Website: apple
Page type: billing-address
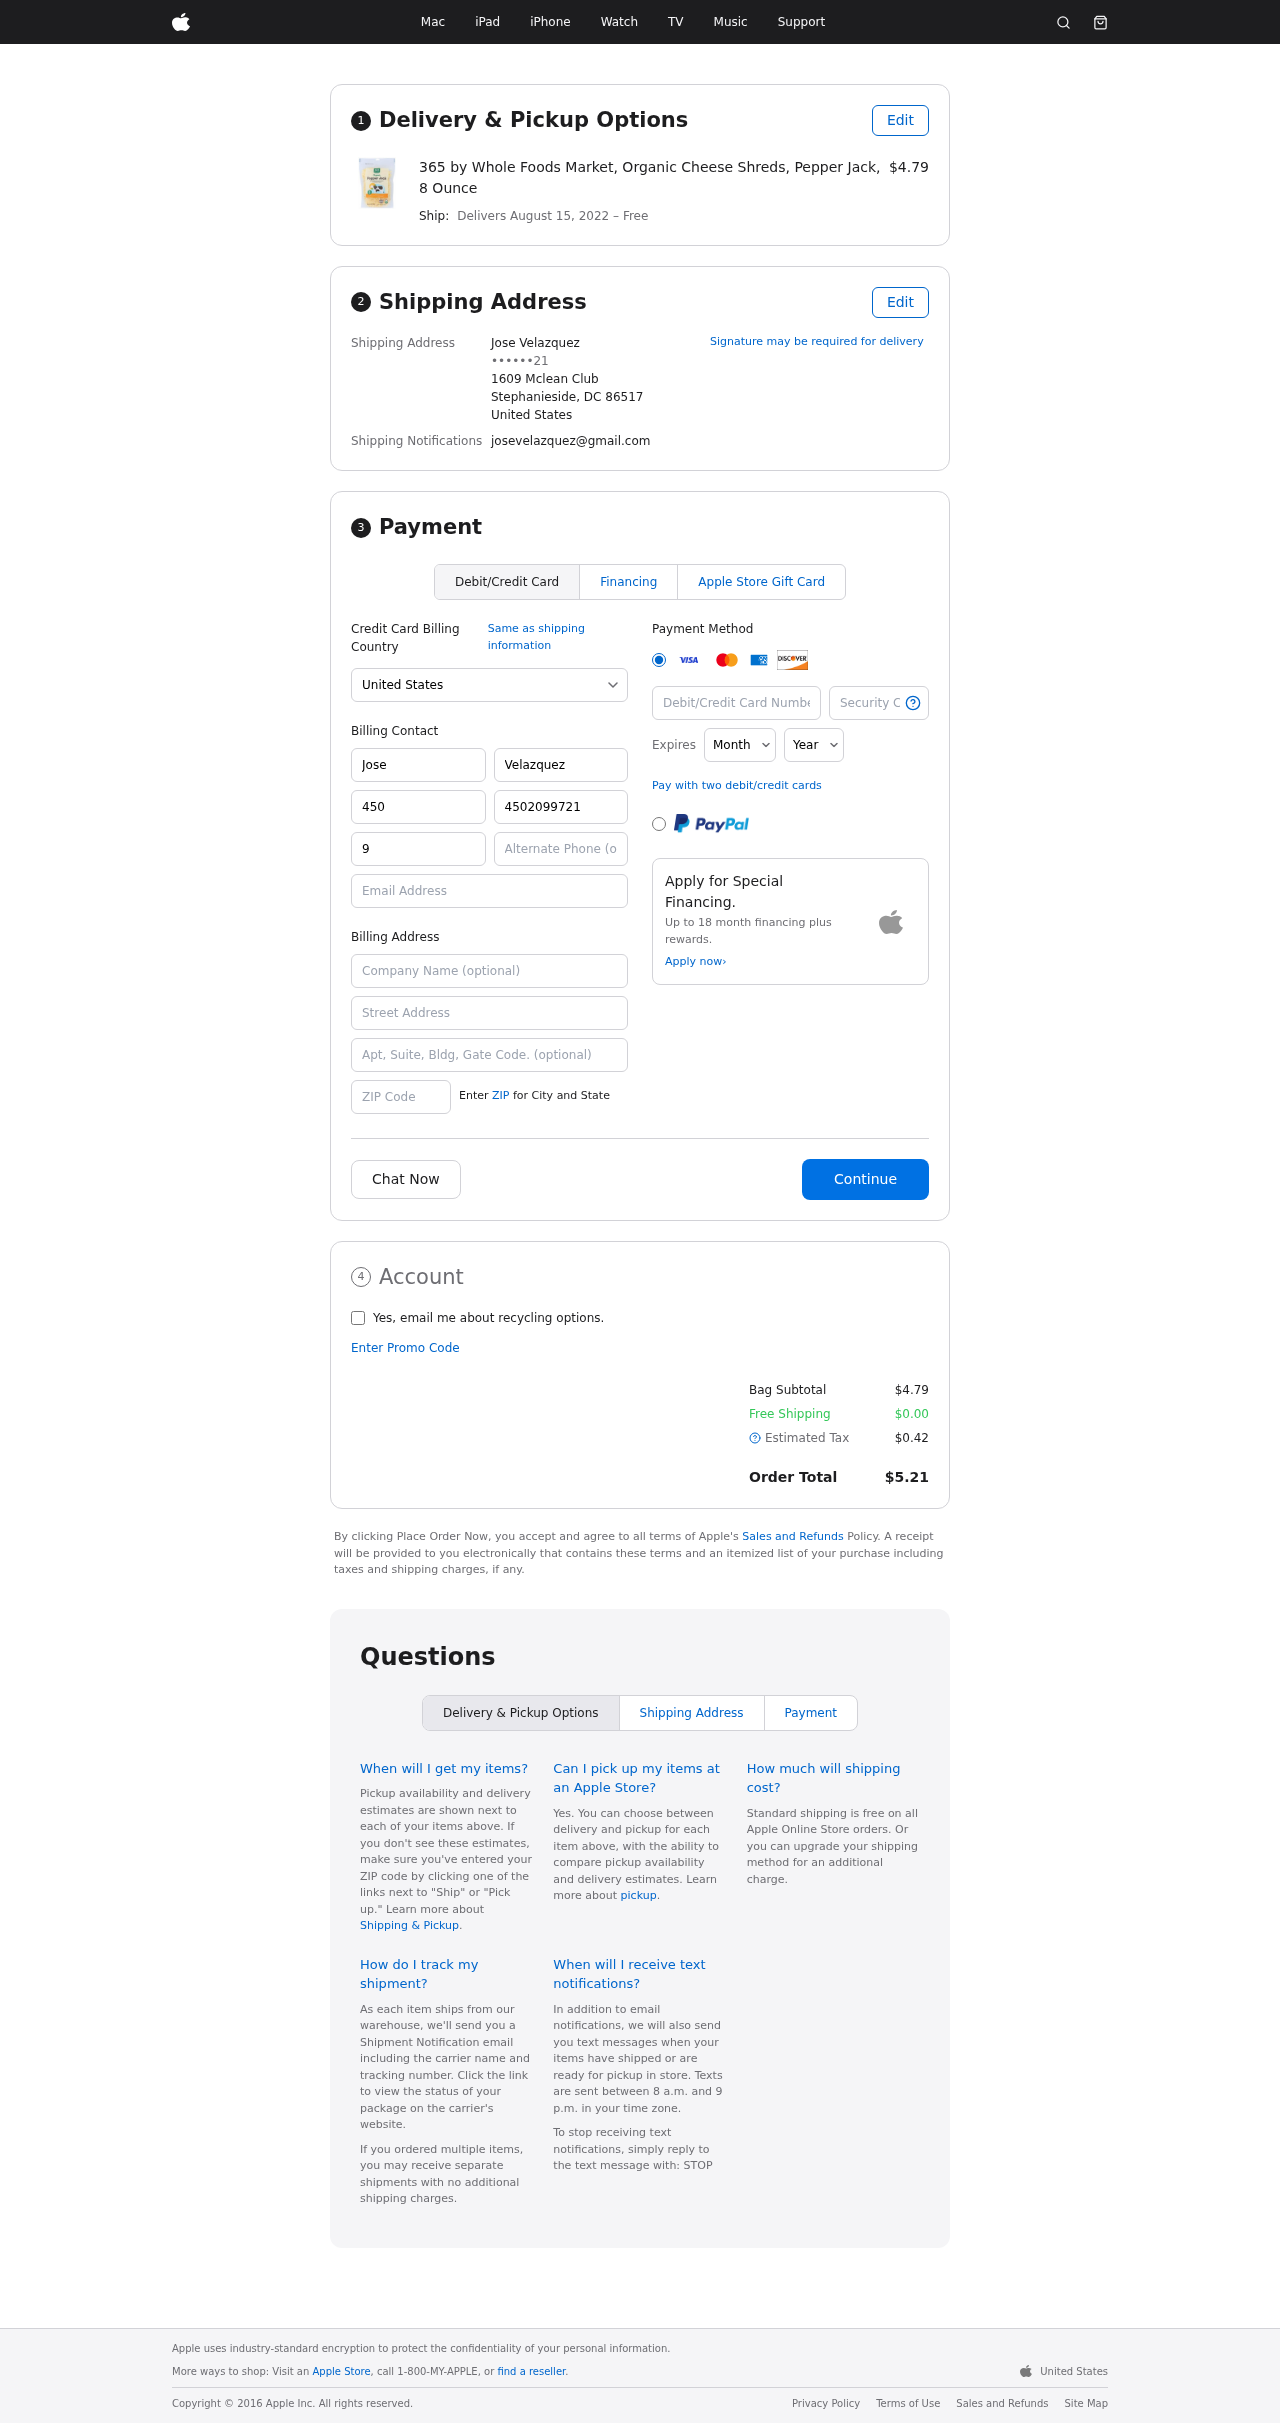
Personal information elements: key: PII_CARD_CVV
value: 449
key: PII_CARD_EXPIRY_MONTH
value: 01
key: PII_CARD_EXPIRY_YEAR
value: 27
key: PII_CARD_NUMBER
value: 4561 0653 7800 0976
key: PII_CITY_STATE_ZIP
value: Stephanieside, DC 86517
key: PII_COUNTRY
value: United States
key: PII_EMAIL
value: josevelazquez@gmail.com
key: PII_FULLNAME
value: Jose Velazquez
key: PII_STREET
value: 1609 Mclean Club
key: PII_PHONE_MASKED
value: ••••••21
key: PII_BILLING_FIRSTNAME
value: Jose
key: PII_BILLING_LASTNAME
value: Velazquez
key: PII_BILLING_PHONE_AREA
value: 450
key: PII_BILLING_PHONE
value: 4502099721
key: PII_BILLING_PHONE_ALT_AREA
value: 997
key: PII_BILLING_PHONE_ALT
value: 9973184532
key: PII_BILLING_EMAIL
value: josevelazquez@gmail.com
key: PII_BILLING_COMPANY
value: Stevenson-Martinez
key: PII_BILLING_STREET
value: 1609 Mclean Club
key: PII_BILLING_STREET2
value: Apt. 745
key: PII_BILLING_POSTCODE
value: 86517
Product elements: key: PRODUCT1_NAME
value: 365 by Whole Foods Market, Organic Cheese Shreds, Pepper Jack, 8 Ounce
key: PRODUCT1_PRICE
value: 4.79
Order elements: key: ORDER_DELIVERY_DATE
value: August 15, 2022
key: ORDER_SUBTOTAL
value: $4.79
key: ORDER_SHIPPING_COST
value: $0.00
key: ORDER_TAX
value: $0.42
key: ORDER_TOTAL
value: $5.21